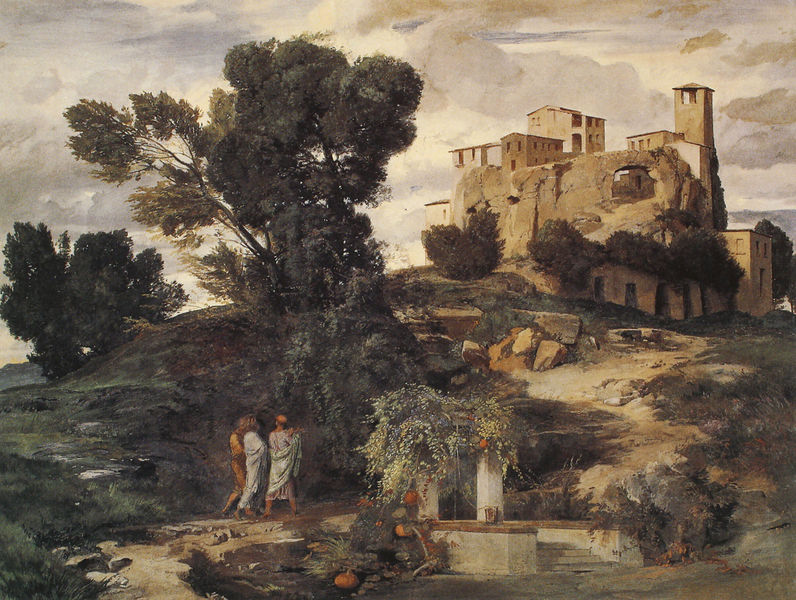
Titel: Der Gang nach Emmaus
Künstler: Arnold Böcklin
Institution: Basel, Kunstmuseum
Schlagwörter: baum, berg, blau, himmel, wolken, bäume, grün, landschaft, menschen, licht, schwarz, gras, obst, schloss, häuser, hügel, natur, brunnen, gemüse, kürbis, dorf, farbe, ruine, burg, griechenland, tempel, felsn, runie, gr+n, kürbnis